Question: I am looking for an algorithm that can connect points together with a continuous curve line. Imagine drawing from point a to b to c until the last point, and when you draw from point to point, the line must be a curve and is continuous with respect to the previous point and next point, as if the given points are just samples of a closed loop. Please see figure below for illustration.
Are there such algorithm for something like this?

*The circles in the figure are my list of points.
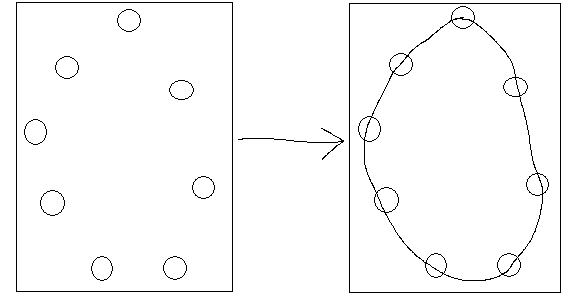
Answer: Given that your points are ordered, spline interpolation is definitely the best way to go here. (As indicated by by bo1024's comment) I highly recommend the following notes:
<URL>
And specifically the section here would be most relevant to getting a closed loop like you asked for:
<URL>
EDIT: If the curve has to pass through the points, then the unique degree n solution is the Lagrange interpolating polynomial. You can just make one polynomial for each component of your points vectors using the formula on the wiki page:
<URL>
Unfortunately Lagrange interpolation can be pretty noisy if you have too many points. As a result, I would still recommend using some fixed degree spline interpolation. Instead of B-splines, another option are Hermite polynomials:
<URL>
These will guarantee that the curve passes through the points. To get a closed curve, you need to repeat the the first d points of your curve when solving for the coefficients, where d is the degree of the Hermite spline you are using to approximate your points.